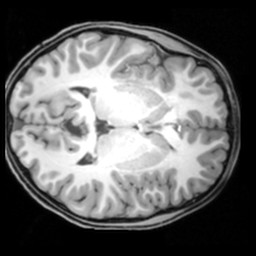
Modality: T1w
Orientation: axial
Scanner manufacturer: siemens
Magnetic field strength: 3 T
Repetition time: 1.9 s
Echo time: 0.00397 s